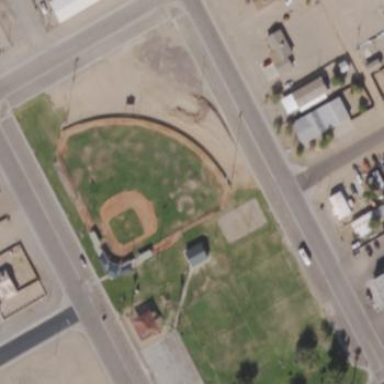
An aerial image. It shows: Baseball field on pitch designated for leisure land.